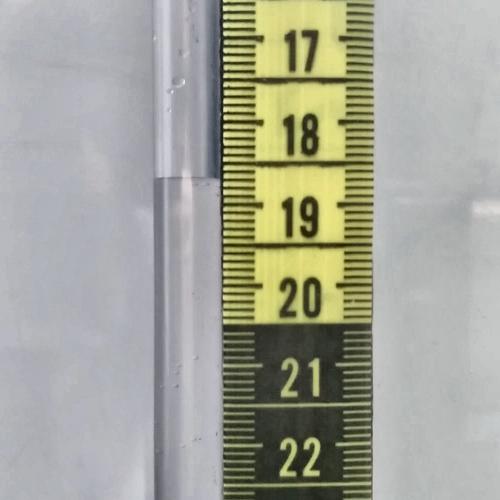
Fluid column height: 18.7 cm